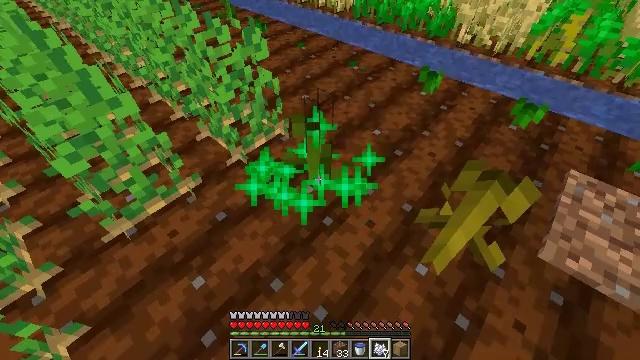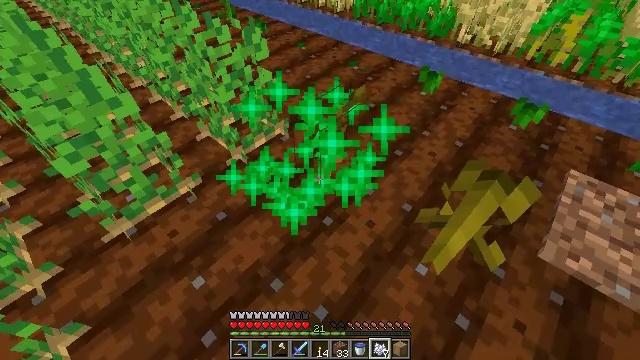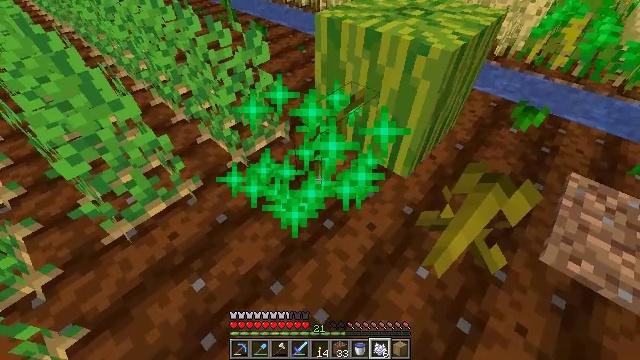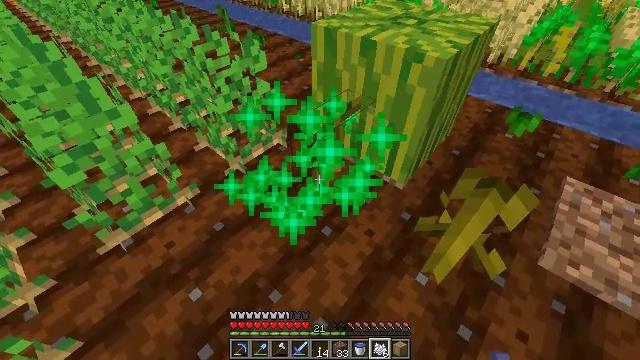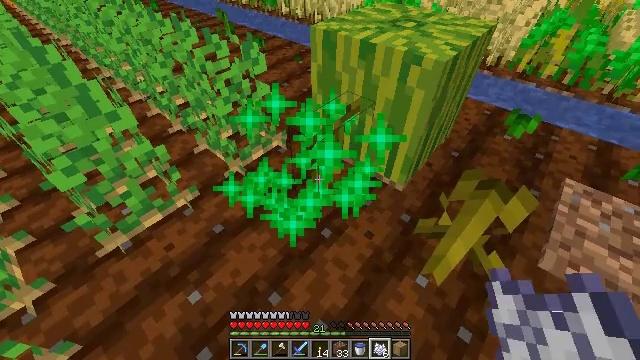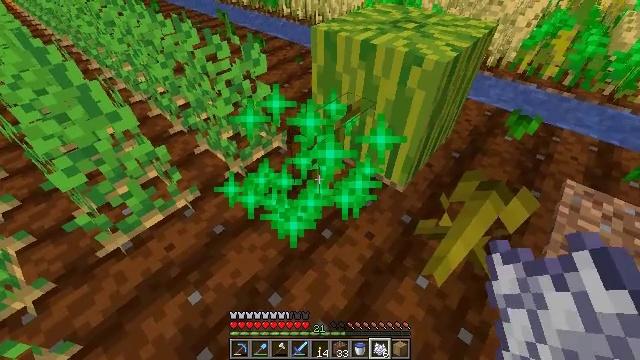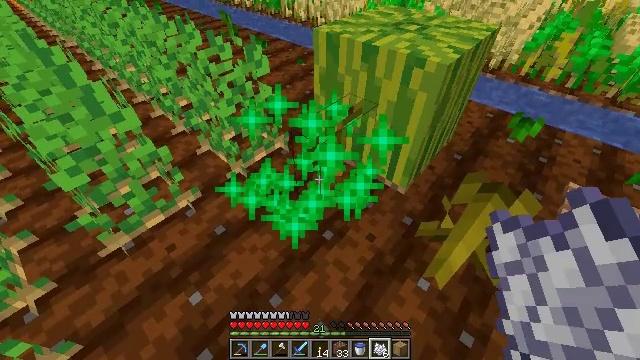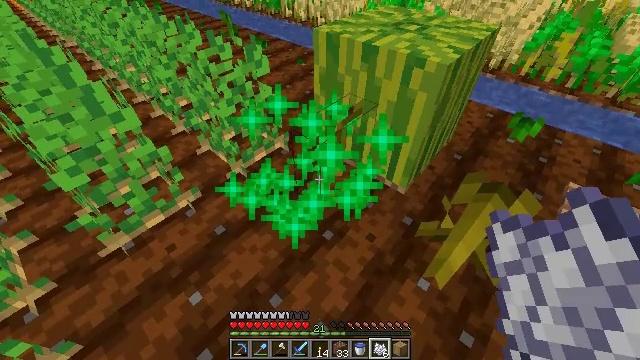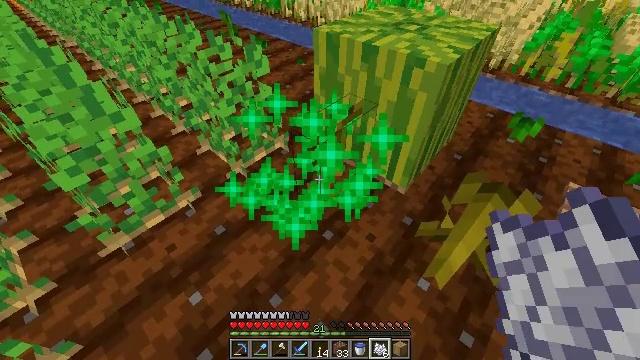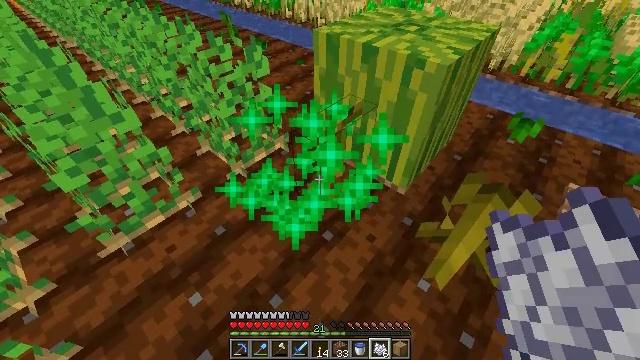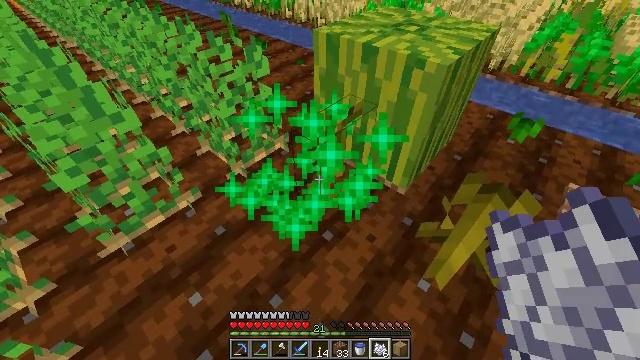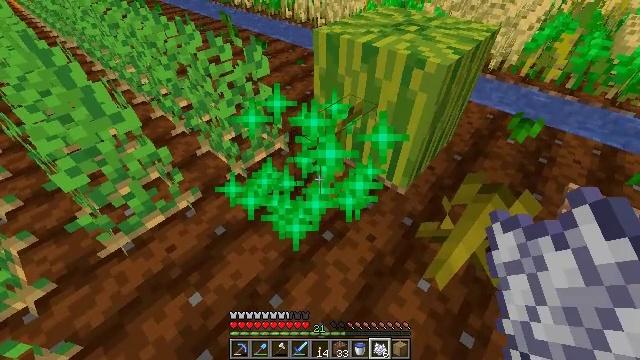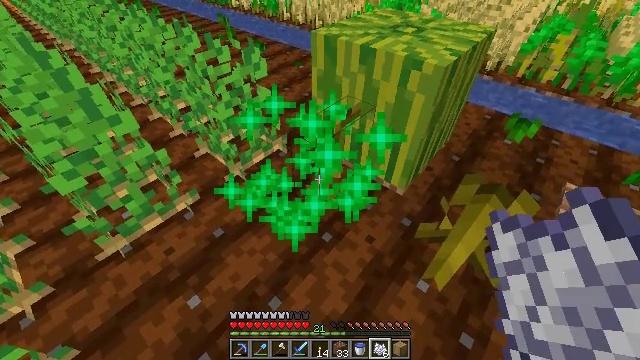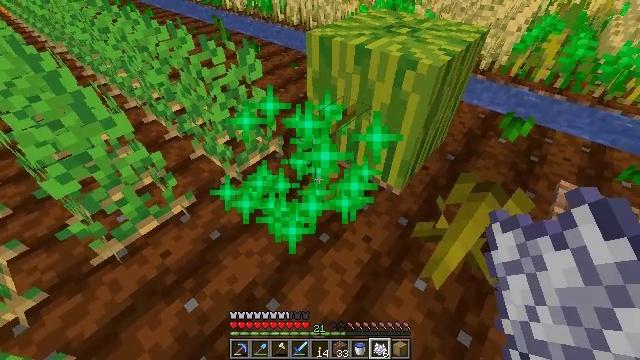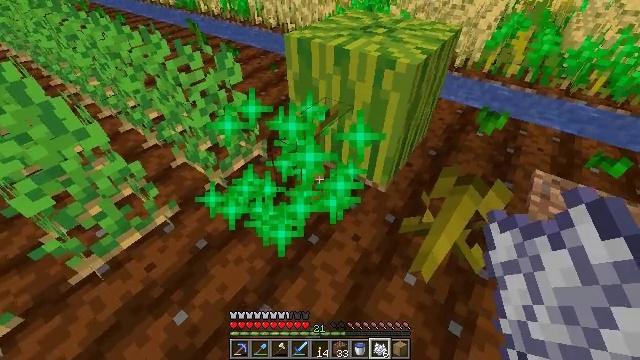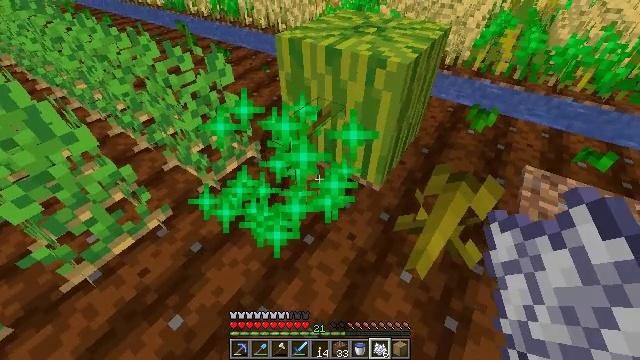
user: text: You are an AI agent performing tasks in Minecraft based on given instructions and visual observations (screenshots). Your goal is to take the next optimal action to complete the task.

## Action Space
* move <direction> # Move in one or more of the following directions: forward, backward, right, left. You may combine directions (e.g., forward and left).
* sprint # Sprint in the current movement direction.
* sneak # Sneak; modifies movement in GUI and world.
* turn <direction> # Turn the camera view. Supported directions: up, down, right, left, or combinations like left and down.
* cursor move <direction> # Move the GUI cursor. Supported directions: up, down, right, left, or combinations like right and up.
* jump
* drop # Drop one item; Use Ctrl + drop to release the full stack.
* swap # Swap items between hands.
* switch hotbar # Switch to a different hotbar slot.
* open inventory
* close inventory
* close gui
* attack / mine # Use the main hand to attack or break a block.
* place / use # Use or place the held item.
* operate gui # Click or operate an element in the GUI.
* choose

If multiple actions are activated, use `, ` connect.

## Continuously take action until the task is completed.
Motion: motion action
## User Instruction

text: Break the melon to get slices.
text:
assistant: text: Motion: use / place
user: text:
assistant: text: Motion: use / place
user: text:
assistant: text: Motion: turn up, use / place
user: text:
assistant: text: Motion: no_op
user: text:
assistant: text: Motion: use / place
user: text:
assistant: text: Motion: use / place
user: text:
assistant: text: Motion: no_op
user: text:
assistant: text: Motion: no_op
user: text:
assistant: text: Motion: use / place
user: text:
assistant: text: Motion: use / place
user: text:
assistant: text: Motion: no_op
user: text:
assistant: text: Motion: no_op
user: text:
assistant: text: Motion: turn right
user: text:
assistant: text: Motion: turn right
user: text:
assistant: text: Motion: turn right
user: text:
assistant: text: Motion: move right
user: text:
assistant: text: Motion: move right
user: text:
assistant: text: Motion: move right, turn left
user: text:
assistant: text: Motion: move right, turn left
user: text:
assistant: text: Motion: move right, turn left and up
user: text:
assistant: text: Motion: move right, turn left and up
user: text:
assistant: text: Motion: move right, turn left and up
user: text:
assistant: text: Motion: move right, turn left and up
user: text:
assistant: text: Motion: move forward and move right, turn left and up
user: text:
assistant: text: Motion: move forward, turn left
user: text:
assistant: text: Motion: move forward
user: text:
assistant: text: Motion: move forward
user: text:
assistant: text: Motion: move forward, switch to hotbar 3
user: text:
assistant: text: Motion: move forward, turn right, switch to hotbar 3
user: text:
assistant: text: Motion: turn right, switch to hotbar 3